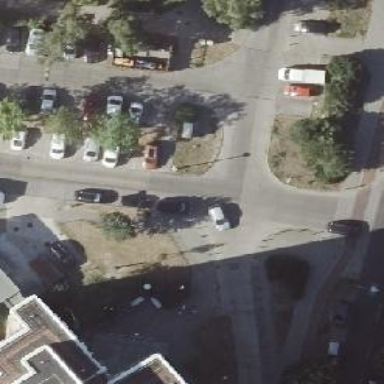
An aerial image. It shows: Unmarked crossing on the road.